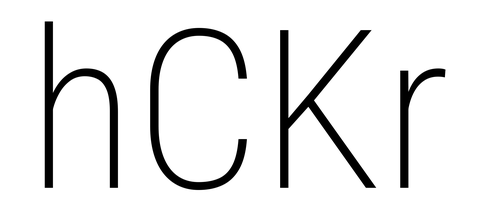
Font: Roboto_Condensed_ExtraLight